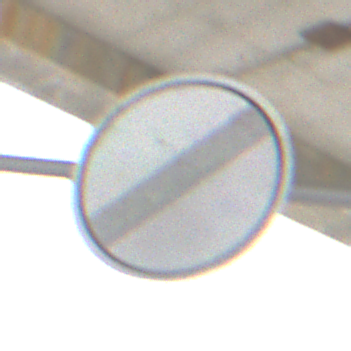
Verkehrszeichen: EndeSaemtlicherBegrenzungen
Umgebung: Roofed, Suburban
Tageszeit: MorningAfternoon
Wetter: PartlyCloudy
Licht: Natural
Jahreszeit: Winter
Kontrast: LowContrast